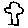
Label: tree